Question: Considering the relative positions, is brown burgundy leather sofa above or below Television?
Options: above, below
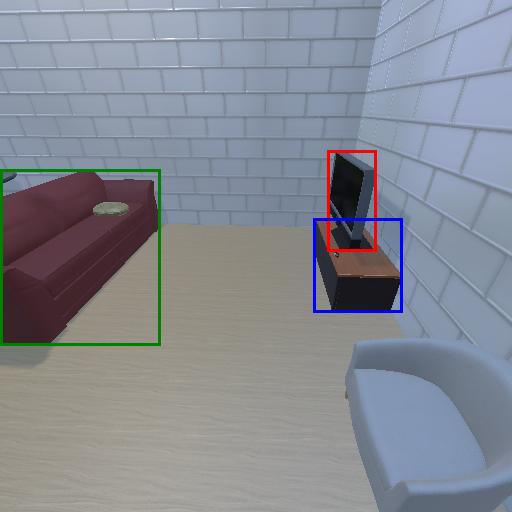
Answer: above